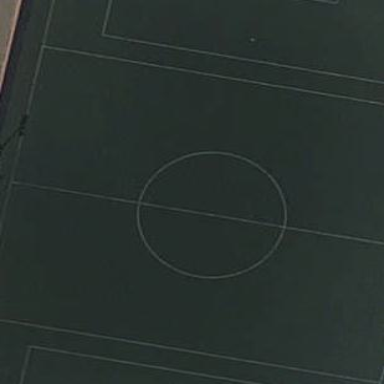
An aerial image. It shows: Artificial turf soccer pitch for leisure activities.